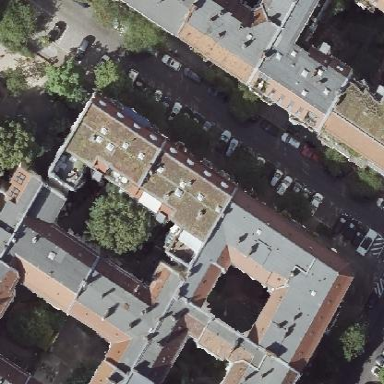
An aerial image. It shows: Residential building with red gambrel roof made of roof tiles. The building itself is grey in color.